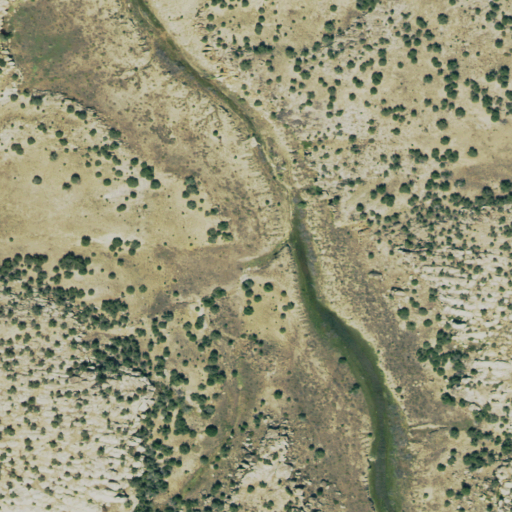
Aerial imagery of valley in Colorado named Spring Canyon containing shrub and grassland